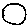
Label: circle